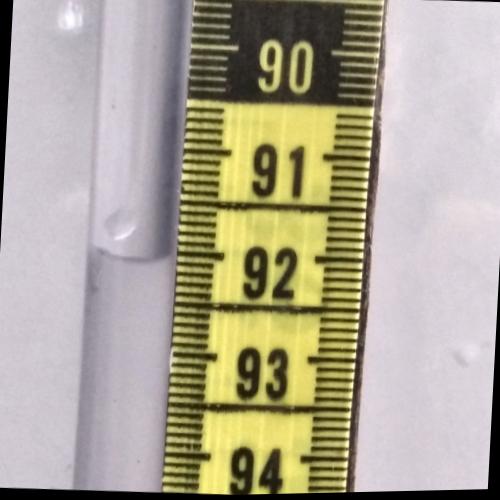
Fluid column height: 92.1 cm